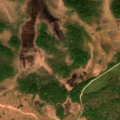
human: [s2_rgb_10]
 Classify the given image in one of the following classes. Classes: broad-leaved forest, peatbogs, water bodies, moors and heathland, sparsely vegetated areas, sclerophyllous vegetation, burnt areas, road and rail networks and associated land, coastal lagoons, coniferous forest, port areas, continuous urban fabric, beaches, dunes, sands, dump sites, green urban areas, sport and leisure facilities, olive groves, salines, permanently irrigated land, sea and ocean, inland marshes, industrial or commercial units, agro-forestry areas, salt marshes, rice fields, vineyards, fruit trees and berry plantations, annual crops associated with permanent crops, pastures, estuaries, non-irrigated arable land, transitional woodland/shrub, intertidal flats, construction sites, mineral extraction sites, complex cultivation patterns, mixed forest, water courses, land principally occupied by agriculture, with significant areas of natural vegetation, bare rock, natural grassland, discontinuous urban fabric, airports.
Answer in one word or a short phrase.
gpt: coniferous forest, transitional woodland/shrub, peatbogs